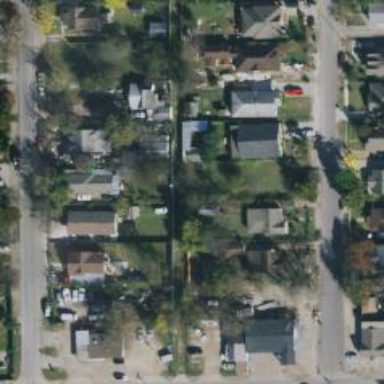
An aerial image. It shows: Alley classified as service road.